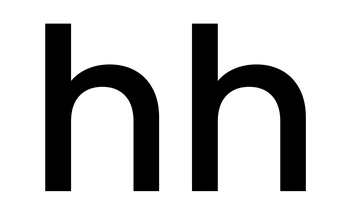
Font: Poppins-Medium